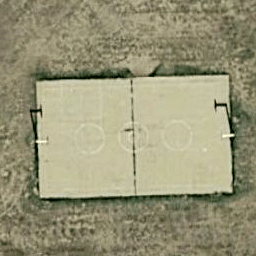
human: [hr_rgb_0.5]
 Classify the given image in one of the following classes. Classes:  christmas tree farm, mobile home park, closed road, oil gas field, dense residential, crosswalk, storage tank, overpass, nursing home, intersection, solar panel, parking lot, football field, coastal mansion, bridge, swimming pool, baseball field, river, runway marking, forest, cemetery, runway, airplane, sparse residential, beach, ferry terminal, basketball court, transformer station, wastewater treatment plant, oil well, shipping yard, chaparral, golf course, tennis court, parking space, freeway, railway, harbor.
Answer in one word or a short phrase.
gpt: basketball court